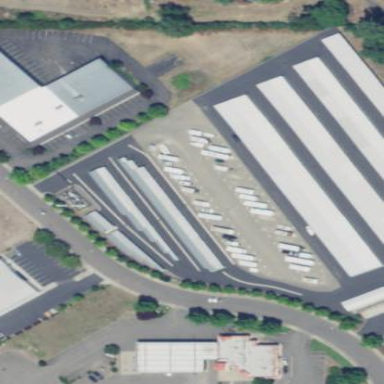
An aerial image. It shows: Group of garages.